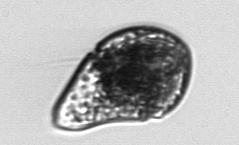
Label: Gyrodinium